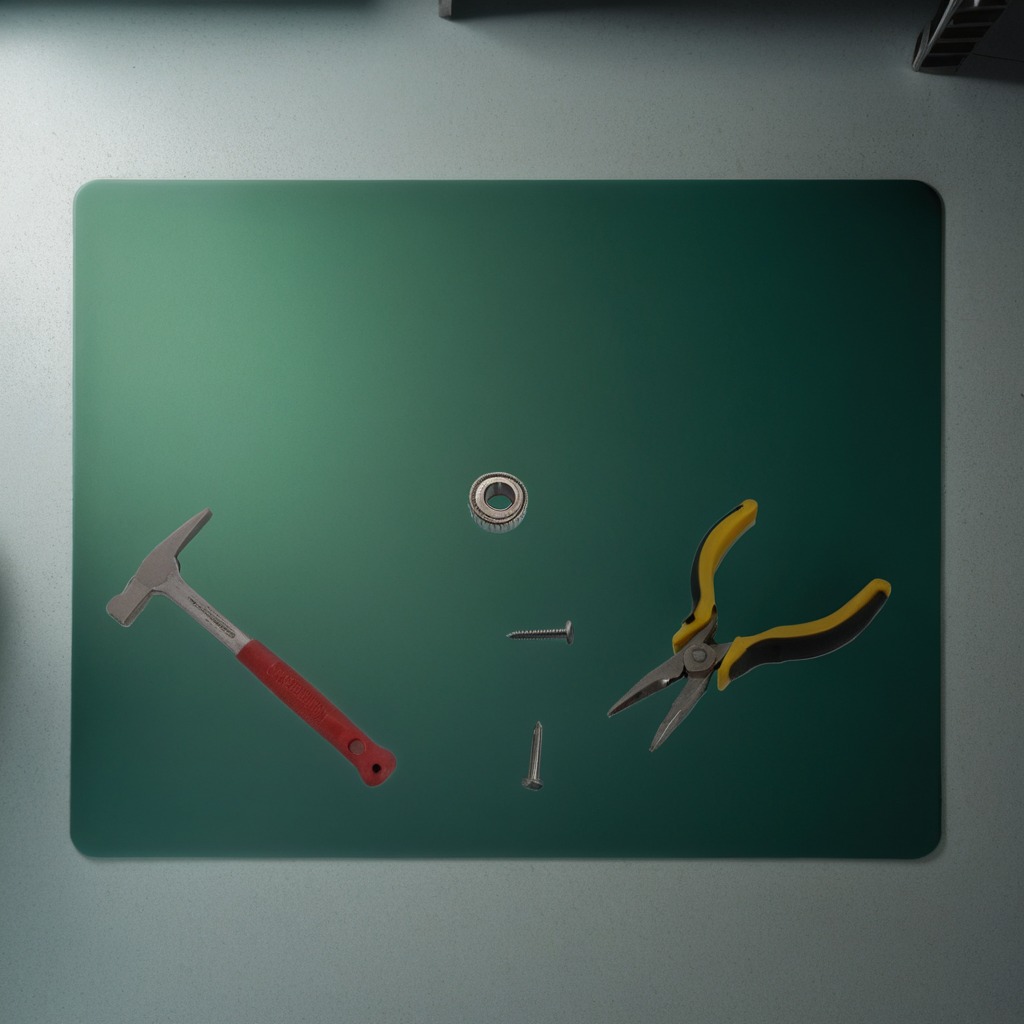
A ball bearing, a hammer, an iron nail, a metal machine screw, and a pair of pliers are lying on the granite tabletop.